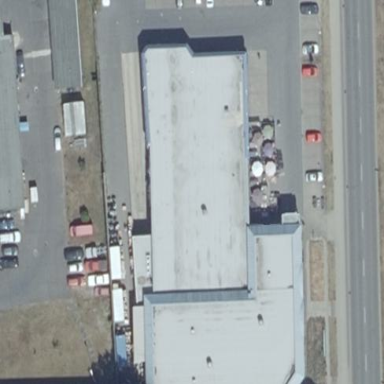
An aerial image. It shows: Supermarket located in building.